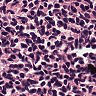
Metastatic tissue present: no